Question: I'm trying to use SerializeJSON() to turn an instance of CFC into a string, whcih I can store in a database and then pull back out again later on.
The problem I'm having is using the following code:
'''
<cfdump var="#THIS#">
<!--- Convert CFC to JSON --->
<cfset thisJSON = SerializeJSON(THIS)>
<cfdump var="#DeserializeJSON(thisJSON)#">
'''
Gives me the following:

The red dump shows the CFC, with an array called 'controls' with 7 items in it, each is another simpler CFC. When I run 'serializeJSON' and then dump the result of that after passing it back through 'deserializeJSON', items 3 - 7 have become empty strings.
Here's the JSON:
'''
{
"MESSAGE":"",
"CONTROLS":
[
{
"INDEX":"1.0",
"NAME":"maxP11D",
"SELWHERE":"",
"DEF":"7940.0",
"MMD":true,
"ORDER":"7",
"APP":"",
"PRE":"",
"MAXCAP":"35946.0",
"FORMAT":"pound",
"VALUE":"",
"DESC":"List price exc FRF & VED",
"MINCAP":"7939.0",
"MINVAL":"7939.0",
"MAXVAL":"35946.0",
"TYPE":"range",
"TITLE":"P11D"
},
{
"INDEX":"2.0",
"NAME":"Y13Taxat22",
"SELWHERE":"",
"DEF":"0.0",
"MMD":true,
"ORDER":"6",
"APP":" pa",
"PRE":"Tax at 20%",
"MAXCAP":"<PHONE>5625",
"FORMAT":"pound",
"DESC":"Personal tax rate",
"VALUE":"",
"MINVAL":"0",
"MINCAP":"0.0",
"MAXVAL":"<PHONE>5625",
"TYPE":"range",
"TITLE":"Company car tax"
},
"",
"",
"",
"",
""
],
"SELECTRESTRICT":"
(taxtype<6)AND (t.Make=@Peugeot@)
AND t.model NOT LIKE @%407%@
AND
t.model NOT LIKE @% old@
AND t.model != @107 3 door@
AND
t.model != @107 5 door@
ORDER BY
t.model = @%iOn%@
DESC,
t.model = @107 3 door New@ DESC,
t.model = @107 5 door New@
DESC,
t.model LIKE @%207%@ DESC,
t.model LIKE @%RCZ%@
DESC,
t.model LIKE @%308%@ DESC,
t.model LIKE @%3008%@
DESC,
t.model LIKE @%4007%@ DESC,
t.model = @508 Saloon@
DESC,
t.model = @508 SW@ DESC,
t.model = @508 RXH@
DESC,
t.model LIKE @%5008%@ DESC,
t.model LIKE @%807%@
DESC,
t.model LIKE @%Bipper%@ DESC,
t.model LIKE @%Partner%@
DESC,
t.model ASC
",
"SHOWNOTES":true,
"MYSQL": {
"WHERE":"",
"COLS":"
t.maxP11D, t.Y13Taxat22, t.Y13Taxat40, t.CO2gpkm,
t.fuelConsumptionDf, t.bodyStyle, t.fuelType,
",
"EXCLUDE":""
}
}
'''
Why would the first 2 items convert successfully but the remaining 5 change into strings?
I'm positive this code used to work, I have very recently upgraded to CF 9.0.1, has anyone else had a problem with JSON in 9.0.1?
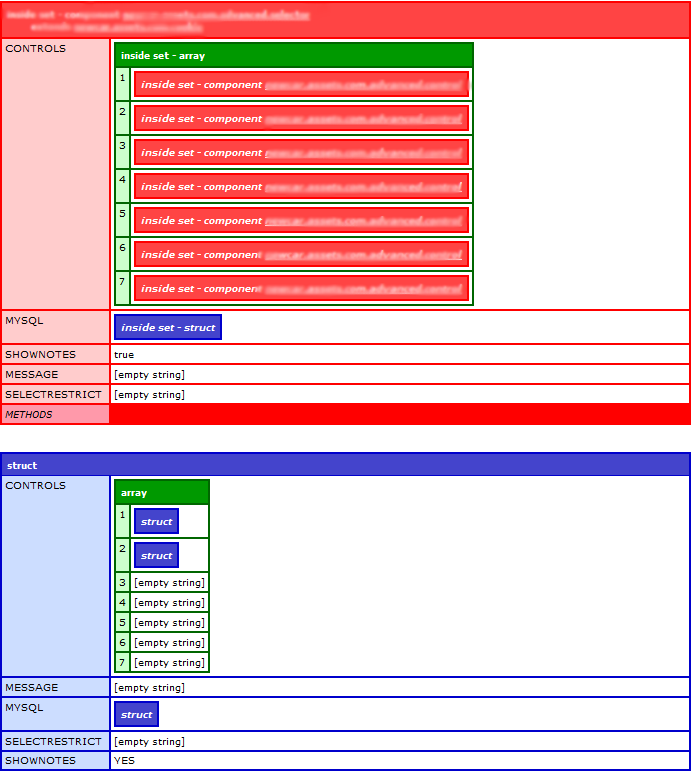
Answer: there are some major problem with serializeJSON in ACF 9. Make sure that you have cumlative hot fix 2 installed:
<URL>
In all honesty though, serializeJSON is a POS. I've been using an old project called CFJSON and haven't has any issues with it. I would suggest just switching over to that and forget about serializeJSON:
<URL>